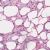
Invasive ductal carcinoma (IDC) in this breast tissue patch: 0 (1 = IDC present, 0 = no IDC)